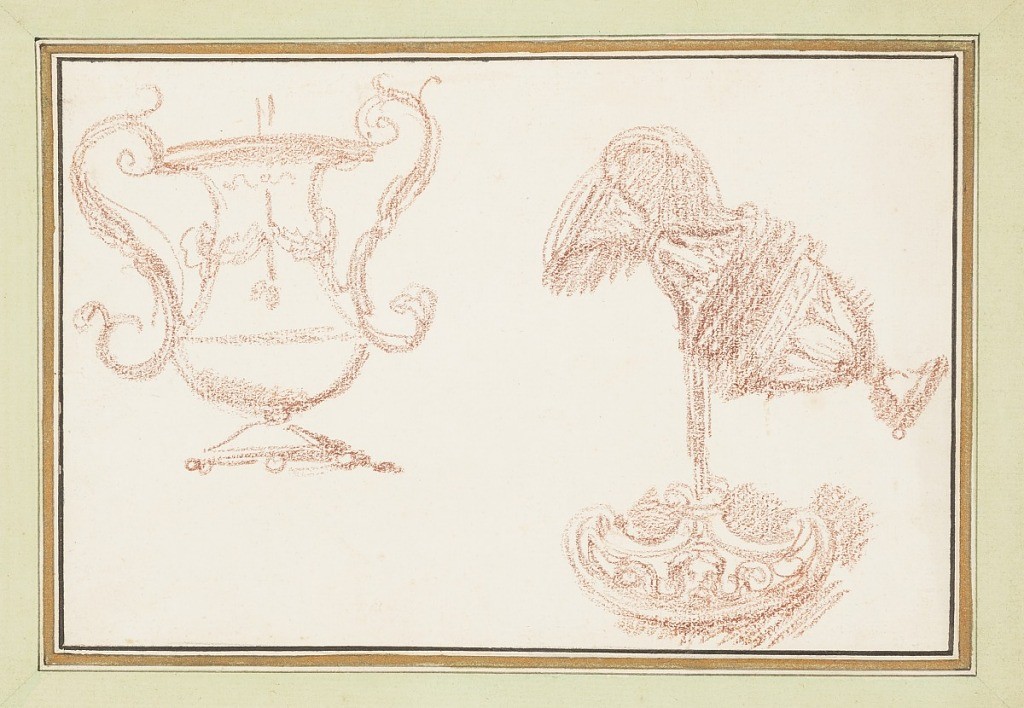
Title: Urn and pitcher
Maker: Jean-Robert Ango, French, active in Rome 1759 –1770, d. 1773
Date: ca. 1759–70
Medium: Red chalk on paper
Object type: Drawing
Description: Drawing showing the ornamental details of an urn and a pitcher.